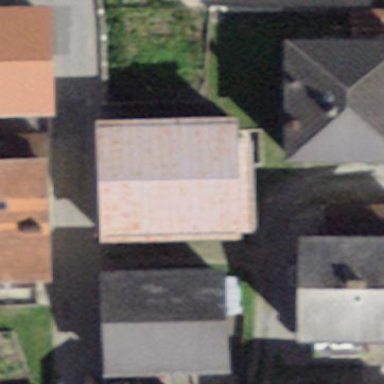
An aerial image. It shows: Simple house.